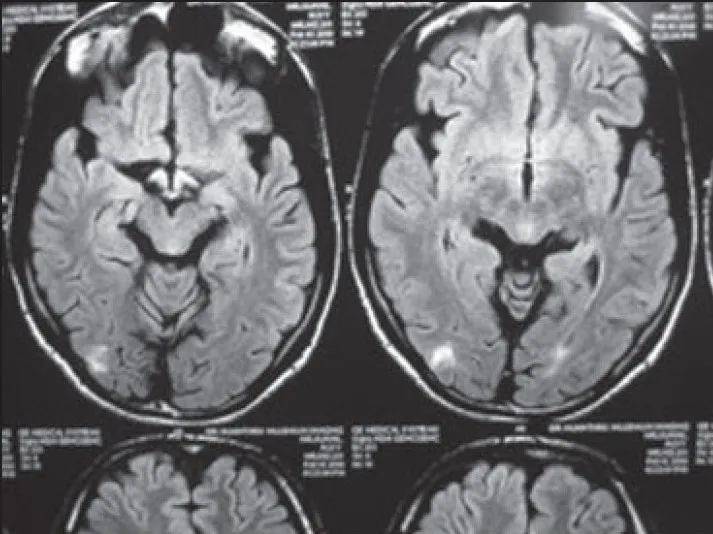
FLAIR image showing a hyperintense signal in the parietooccipital regions; these lesions are typical of PRES.
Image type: radiology (mri)